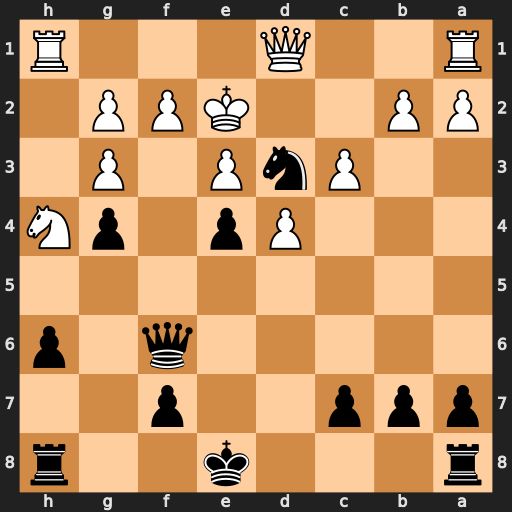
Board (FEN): r3k2r/ppp2p2/5q1p/8/3Pp1pN/2PnP1P1/PP2KPP1/R2Q3R
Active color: b
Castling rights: kq
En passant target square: -
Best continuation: Qxf2#